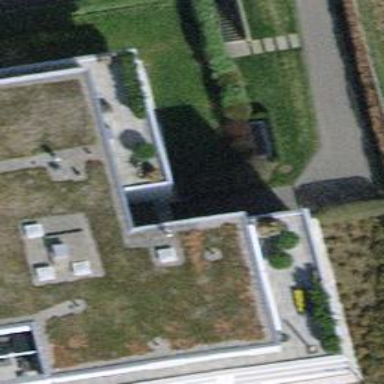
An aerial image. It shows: Building with flat roof.